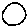
Label: circle